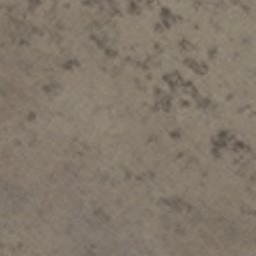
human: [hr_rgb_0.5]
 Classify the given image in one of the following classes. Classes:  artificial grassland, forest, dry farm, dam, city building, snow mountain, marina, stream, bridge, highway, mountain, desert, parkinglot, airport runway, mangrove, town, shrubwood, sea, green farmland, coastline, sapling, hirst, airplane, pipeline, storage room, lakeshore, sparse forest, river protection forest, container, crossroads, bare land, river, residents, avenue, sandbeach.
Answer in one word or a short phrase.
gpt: bare land